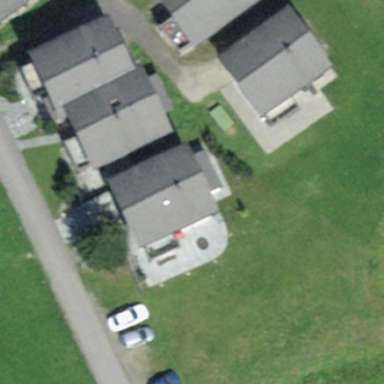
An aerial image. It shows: Detached building.